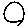
Label: circle